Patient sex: M
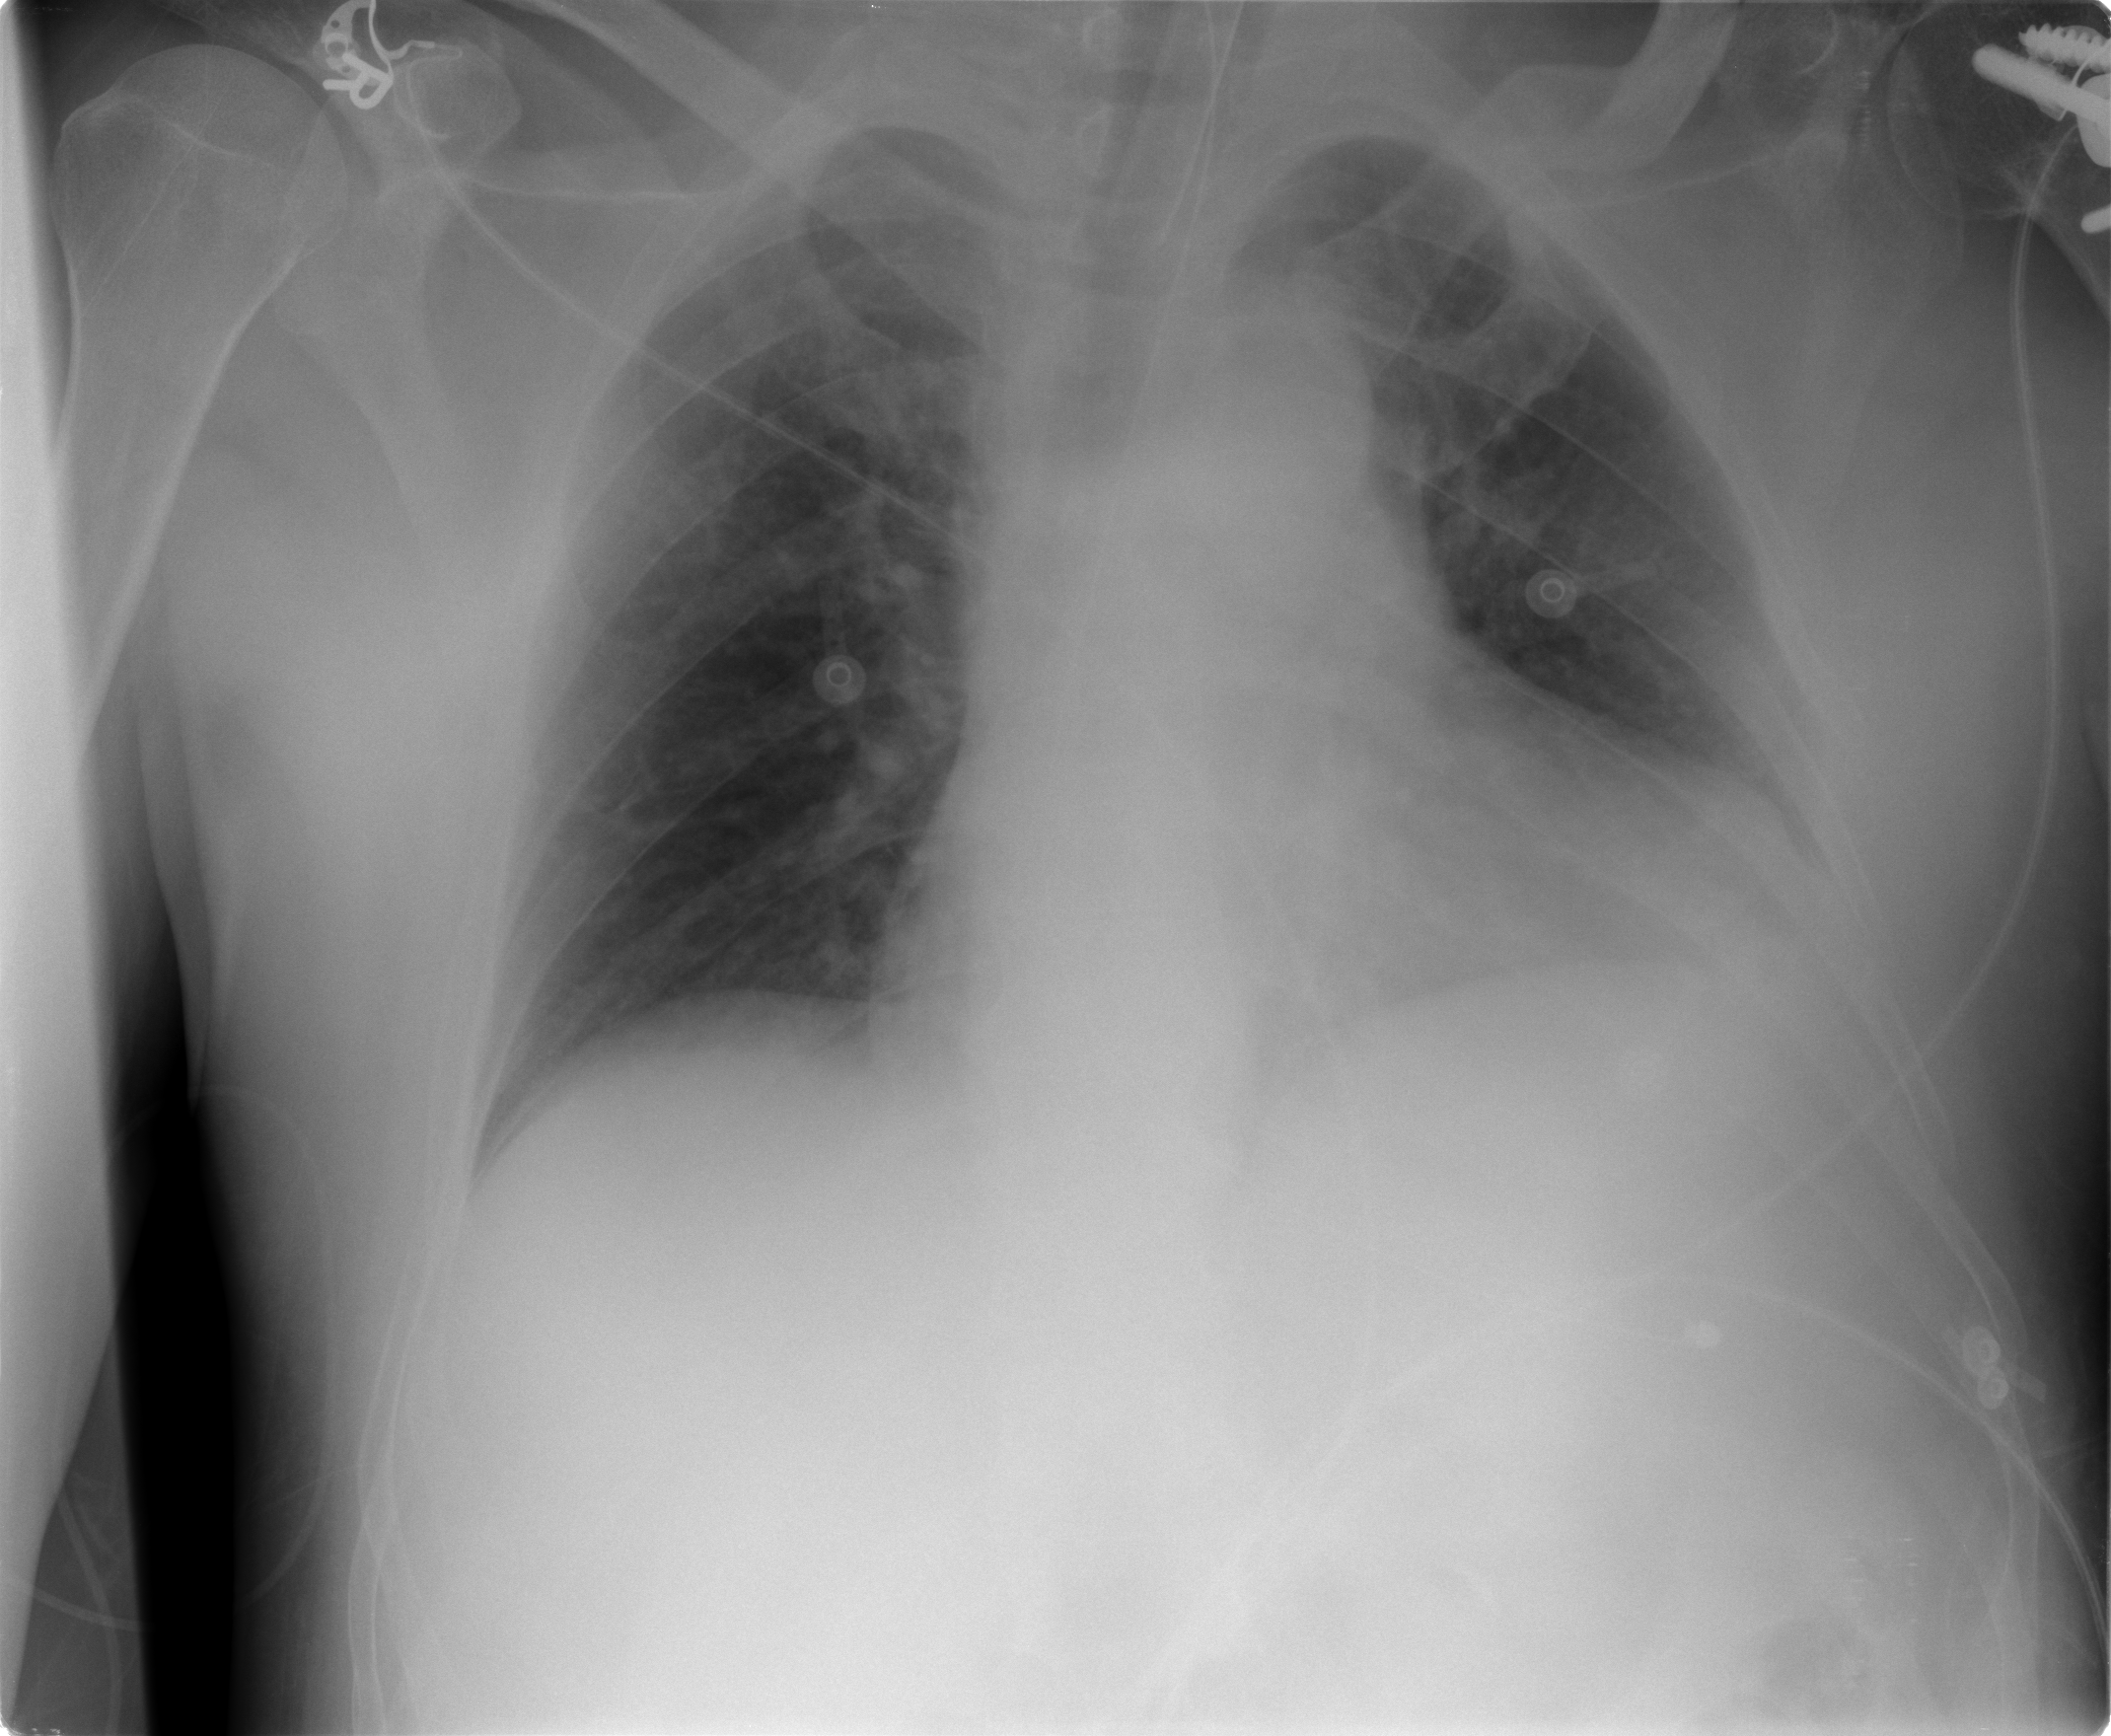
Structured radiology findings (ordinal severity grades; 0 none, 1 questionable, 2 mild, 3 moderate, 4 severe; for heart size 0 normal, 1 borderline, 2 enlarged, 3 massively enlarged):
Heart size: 2
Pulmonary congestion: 0
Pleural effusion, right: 0
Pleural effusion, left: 2
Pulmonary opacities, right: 0
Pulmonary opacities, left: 0
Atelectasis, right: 0
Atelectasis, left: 2